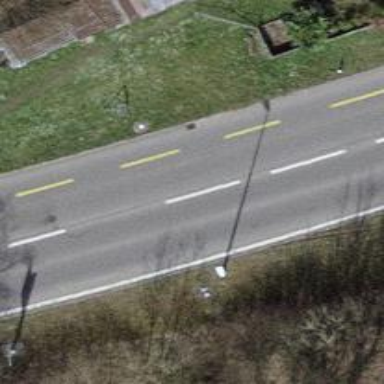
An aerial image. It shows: Asphalt road with primary highway designation and dedicated cycle lane on the left.